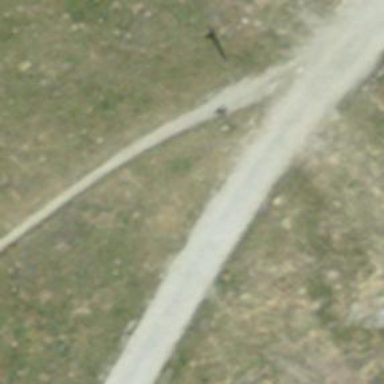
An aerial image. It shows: Guidepost providing information.